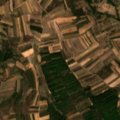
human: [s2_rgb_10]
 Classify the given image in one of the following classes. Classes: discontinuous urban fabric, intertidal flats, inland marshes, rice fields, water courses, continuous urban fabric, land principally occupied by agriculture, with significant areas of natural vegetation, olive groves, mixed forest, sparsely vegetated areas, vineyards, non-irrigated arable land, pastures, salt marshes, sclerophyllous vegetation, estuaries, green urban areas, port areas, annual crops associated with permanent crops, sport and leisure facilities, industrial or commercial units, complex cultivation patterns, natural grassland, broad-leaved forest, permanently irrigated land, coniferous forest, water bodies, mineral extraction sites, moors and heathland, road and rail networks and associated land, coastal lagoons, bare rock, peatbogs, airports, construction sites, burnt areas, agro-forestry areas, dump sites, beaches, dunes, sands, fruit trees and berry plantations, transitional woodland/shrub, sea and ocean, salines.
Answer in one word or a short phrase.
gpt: complex cultivation patterns, land principally occupied by agriculture, with significant areas of natural vegetation, broad-leaved forest